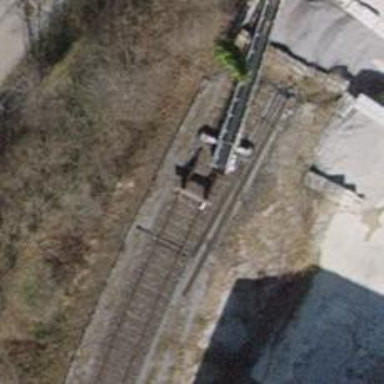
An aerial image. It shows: Railway buffer stop.